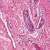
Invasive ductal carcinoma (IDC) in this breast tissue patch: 0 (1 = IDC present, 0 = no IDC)